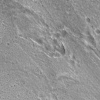
Atmospheric dust classification: not_dusty